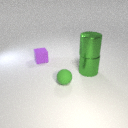
small green rubber sphere to the left of large green metal cylinder